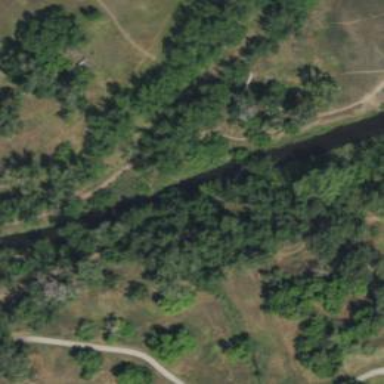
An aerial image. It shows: Path.